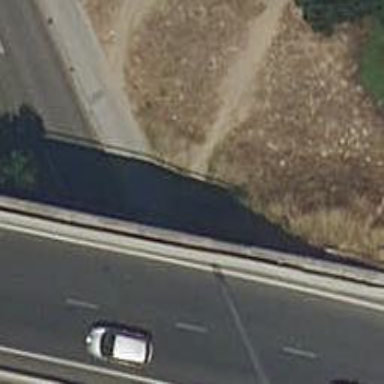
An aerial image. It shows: Footway passing through tunnel.